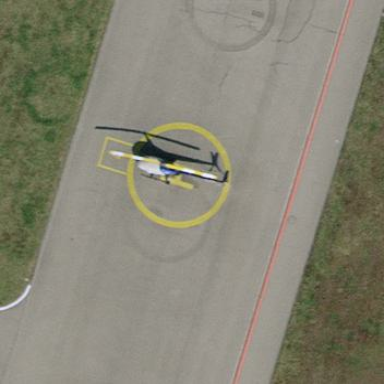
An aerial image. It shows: Image showing helipad at airport.